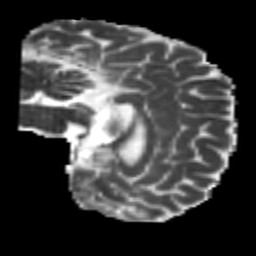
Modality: MD
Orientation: sagittal
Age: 25
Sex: male
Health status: healthy
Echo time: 0.074 s